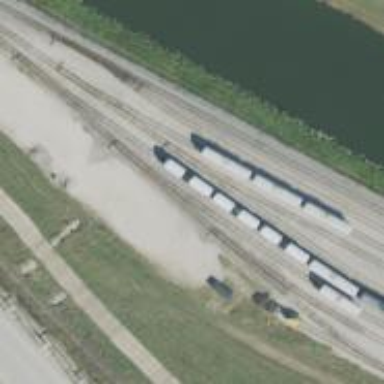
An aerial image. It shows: Railway yard.